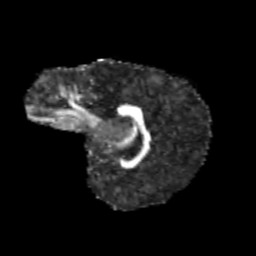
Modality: FA
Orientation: sagittal
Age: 11
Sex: female
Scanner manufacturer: siemens
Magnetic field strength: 3 T
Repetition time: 3.8 s
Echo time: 0.07 s